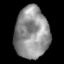
Tissue: lung
Cell type: Epithelial cells
Senescence score: 0.1992
Nuclear area (px): 1722
Mean DAPI intensity: 144.057